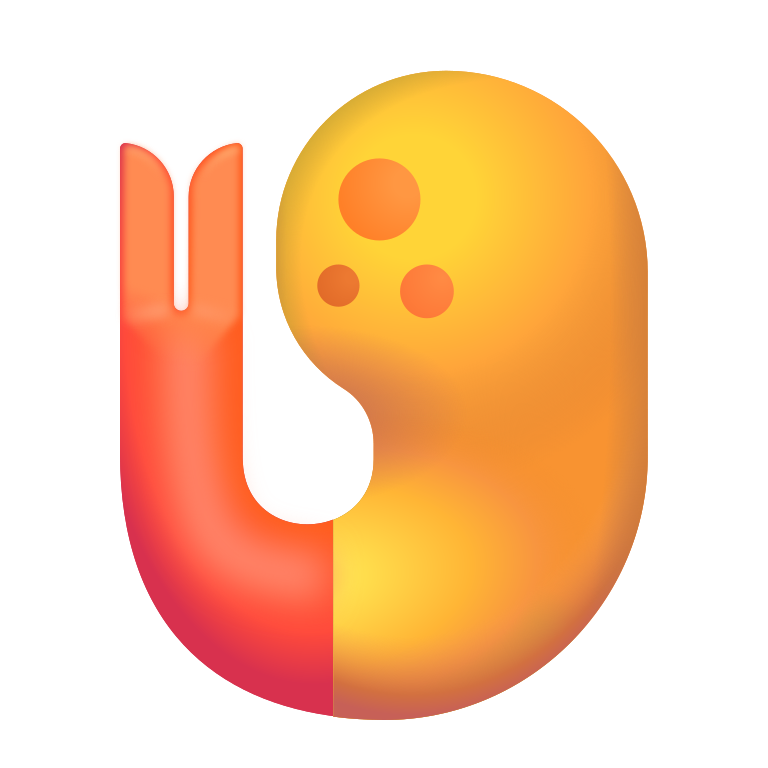
fried shrimp color